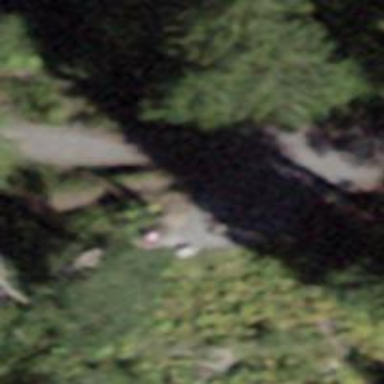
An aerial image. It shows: Bench.